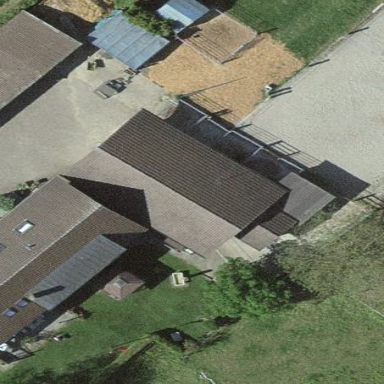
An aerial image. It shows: Farm auxiliary building.